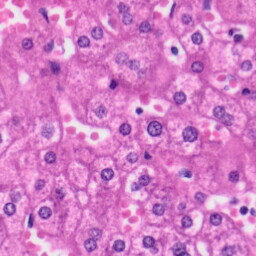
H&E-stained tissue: Liver